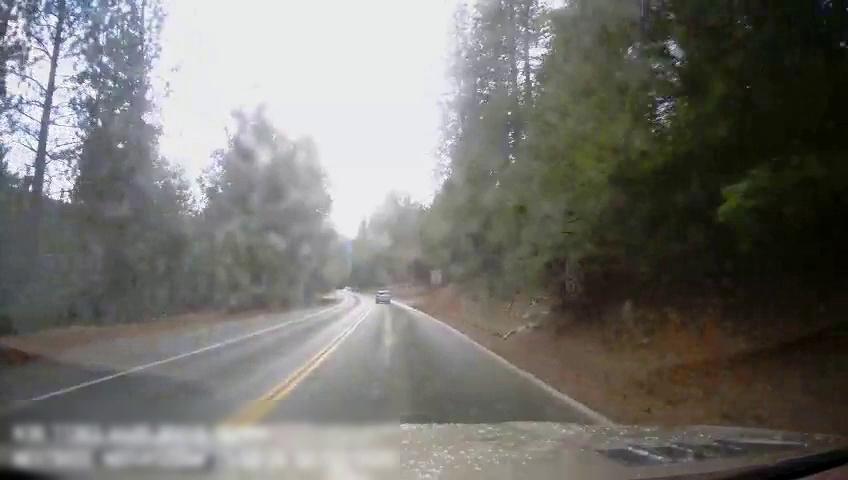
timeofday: Day
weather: Sunny
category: Drivable Space
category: Vehicles | SUV
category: Lanes | Current Lane
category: Lanes | Current Lane
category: Lanes | Opposite Lane
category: Lanes | Opposite Lane
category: Traffic | Signs